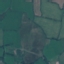
Label: Pasture